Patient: sex M, age 72
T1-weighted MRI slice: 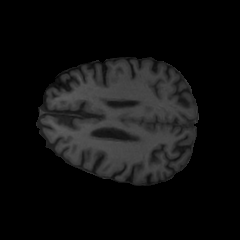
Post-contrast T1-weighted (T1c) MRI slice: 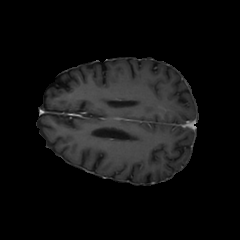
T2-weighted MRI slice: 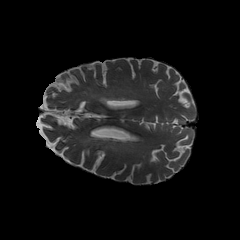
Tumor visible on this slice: no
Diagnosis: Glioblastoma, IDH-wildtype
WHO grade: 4